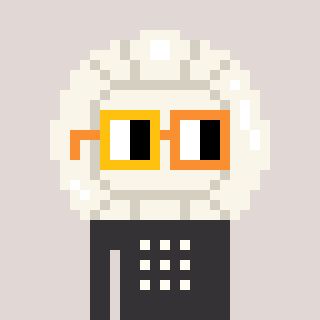
a pixel art character with square yellow and orange glasses, a volleyball-shaped head and a grayscale-colored body on a warm background